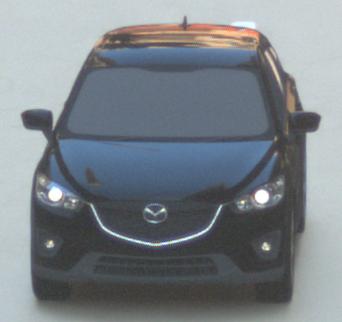
Make: Mazda
Model: CX-5 2.0 SKYACTIV-G 160
Detailed model: CX-5 (GH)
Model produced from: 2012/04
Model produced until: 2015/02
Doors: 5
Color: black
Road condition: dry road
Daytime: morning or afternoon
Contrast: medium contrast